Question: I have this chat widget:

As you may notice from above, it goes infinitely long. Is there a way to enforce fixed height say 150px with scrollbars? I know to do this I need to get the 'min-height', 'height' & 'overflow: auto' but somehow that has to effect.
So I am wondering, what am I missing?
: <URL>
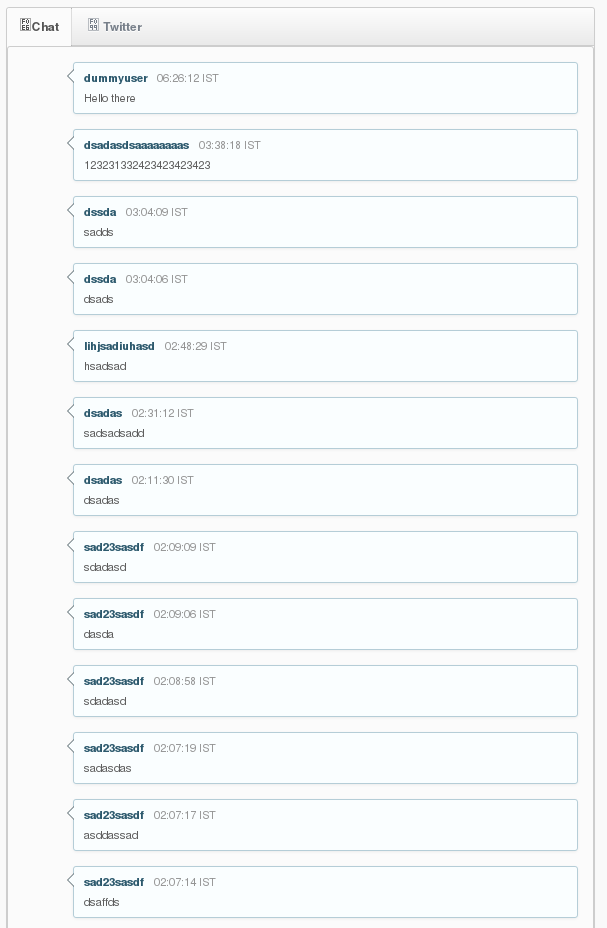
Answer: When I add
'''
#chat {
height: 150px;
}
'''
the chat is only 150px high and has a vertical scrollbar. You can do the same for #twitter
You can also set it for the conversation only so that the input is always visible:
'''
#chat ul.chat-box {
height: 150px; /* in this case #chat should be 150px + height of input area */
overflow: auto;
}
'''